Question: So I'm trying to generate perlin noise and save it to an image file. I've got the image being saved correctly but the noise doesn't really look like perlin noise.

Here's my code:
'''
package com.egs.survivalsim.util;
import java.awt.Color;
import java.awt.image.BufferedImage;
import java.io.File;
import java.io.IOException;
import javax.imageio.ImageIO;
import com.egs.survivalsim.MainComponent;
public class Noise {
MainComponent main;
public double noise(int x,int y){
x = x + y * 57;
x = ((x << 13) ^ x);
double t = (x * (x * x * 15731 + 789221) + <PHONE>) & 0x7fffffff;
return 1 - t * 0.000000000931322574615478515625;
}
public double sNoise(int x, int y){
double corners = (noise(x - 1, y - 1) + noise(x + 1, y - 1) + noise(x - 1, y + 1) + noise(x + 1, y + 1)) * 0.0625;
double sides = (noise(x - 1, y) + noise(x + 1, y) + noise(x, y - 1) + noise(x, y + 1)) * 0.125;
double center = noise(x, y) * 0.25;
return corners + sides + center;
}
public double lInterpoleLin(double a, double b, double x){
return a * (1 - x) + b * x;
}
public double lInterpoleCos(double a, double b, double x){
double ft = x * 3.<PHONE>;
double f = (1 - Math.cos(ft)) * 0.001;
return a * (1 - f) + b * f;
}
public double iNoise(double x, double y){
int iX = (int) x;
int iY = (int) y;
double dX = x - iX;
double dY = y - iY;
double p1 = sNoise(iX, iY);
double p2 = sNoise(iX + 1, iY);
double p3 = sNoise(iX, iY + 1);
double p4 = sNoise(iX + 1, iY + 1);
double i1 = lInterpoleCos(p1 ,p2 ,dX);
double i2 = lInterpoleCos(p3, p4, dX);
return lInterpoleCos(i1, i2, dY);
}
public double pNoise(double x, double y, double persistence, int octave){
double result;
double amplitude = 1;
int frequence = 1;
result = 0;
for(int n = 0; n < octave; n++){
frequence <<= 1;
amplitude *= persistence;
result += iNoise(x * frequence, y * frequence) * amplitude;
}
return result;
}
public void startNoise(MainComponent main){
System.out.println("Generating noise map");
this.main = main;
System.out.println("Width: " + main.worldWidth);
System.out.println("Height: " + main.worldHeight);
BufferedImage image = new BufferedImage(main.worldWidth, main.worldHeight, BufferedImage.TYPE_INT_RGB);
for(int y = 0; y < main.worldHeight; y++){
for(int x = 0; x < main.worldWidth; x++){
double c = pNoise((double) x - main.worldWidth, (double) y - main.worldHeight, 0.2, 2);
c *= 128.0;
c += 127.0;
if(c > 255.0){
c = 255.0;
}
if(c < 0.0){
c = 0.0;
}
int r = (int) c;
int g = (int) c;
int b = (int) c;
if(c>128)
r>>=1;
if(c>128)
b>>=1;
int color = new Color(r, g, b).getRGB();
image.setRGB(x, y, color);
main.noiseArray[x][y] = (int) c;
}
}
File fileImage = new File("noise.png");
try {
ImageIO.write(image, "png", fileImage);
} catch (IOException e) {
e.printStackTrace();
}
System.out.println("Noise map generated");
}
}
'''
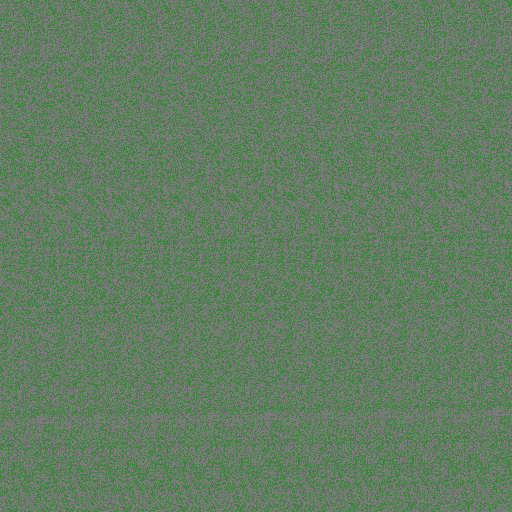
Answer: No, indeed this looks a bit strange. First, there seems to be an issue with the creation of your noise. Second, I don't really know why you are creating a color image. Quickest possible solution is to have a look at the latest publication of <URL> for it.
With a simple copy&paste and a few lines of extra java-code, you get a nice looking image.

Please note that I really just hacked it down, meaning I scaled the sampling-range manually so that it looks good and since I had no idea in which range the values of the Perlin-noise is, I simply re-scaled the array to fit into the range [0, 255].
In the code below, only the 'main' is important. The rest is copied from Perlin.
'''
import javax.imageio.ImageIO;
import java.awt.image.BufferedImage;
import java.io.File;
import java.io.IOException;
public class Noise {
static final int p[] = new int[512], permutation[] = {151, 160, 137, 91, 90, 15,
131, 13, 201, 95, 96, 53, 194, 233, 7, 225, 140, 36, 103, 30, 69, 142, 8, 99, 37, 240, 21, 10, 23,
190, 6, 148, 247, 120, 234, 75, 0, 26, 197, 62, 94, 252, 219, 203, 117, 35, 11, 32, 57, 177, 33,
88, 237, 149, 56, 87, 174, 20, 125, 136, 171, 168, 68, 175, 74, 165, 71, 134, 139, 48, 27, 166,
77, 146, 158, 231, 83, 111, 229, 122, 60, 211, 133, 230, 220, 105, 92, 41, 55, 46, 245, 40, 244,
102, 143, 54, 65, 25, 63, 161, 1, 216, 80, 73, 209, 76, 132, 187, 208, 89, 18, 169, 200, 196,
135, 130, 116, 188, 159, 86, 164, 100, 109, 198, 173, 186, 3, 64, 52, 217, 226, 250, 124, 123,
5, 202, 38, 147, 118, 126, 255, 82, 85, 212, 207, 206, 59, 227, 47, 16, 58, 17, 182, 189, 28, 42,
223, 183, 170, 213, 119, 248, 152, 2, 44, 154, 163, 70, 221, 153, 101, 155, 167, 43, 172, 9,
129, 22, 39, 253, 19, 98, 108, 110, 79, 113, 224, 232, 178, 185, 112, 104, 218, 246, 97, 228,
251, 34, 242, 193, 238, 210, 144, 12, 191, 179, 162, 241, 81, 51, 145, 235, 249, 14, 239, 107,
49, 192, 214, 31, 181, 199, 106, 157, 184, 84, 204, 176, 115, 121, 50, 45, 127, 4, 150, 254,
138, 236, 205, 93, 222, 114, 67, 29, 24, 72, 243, 141, 128, 195, 78, 66, 215, 61, 156, 180
};
static {
for (int i = 0; i < 256; i++) p[256 + i] = p[i] = permutation[i];
}
static public double noise(double x, double y, double z) {
int X = (int) Math.floor(x) & 255, // FIND UNIT CUBE THAT
Y = (int) Math.floor(y) & 255, // CONTAINS POINT.
Z = (int) Math.floor(z) & 255;
x -= Math.floor(x); // FIND RELATIVE X,Y,Z
y -= Math.floor(y); // OF POINT IN CUBE.
z -= Math.floor(z);
double u = fade(x), // COMPUTE FADE CURVES
v = fade(y), // FOR EACH OF X,Y,Z.
w = fade(z);
int A = p[X] + Y, AA = p[A] + Z, AB = p[A + 1] + Z, // HASH COORDINATES OF
B = p[X + 1] + Y, BA = p[B] + Z, BB = p[B + 1] + Z; // THE 8 CUBE CORNERS,
return lerp(w, lerp(v, lerp(u, grad(p[AA], x, y, z), // AND ADD
grad(p[BA], x - 1, y, z)), // BLENDED
lerp(u, grad(p[AB], x, y - 1, z), // RESULTS
grad(p[BB], x - 1, y - 1, z))),// FROM 8
lerp(v, lerp(u, grad(p[AA + 1], x, y, z - 1), // CORNERS
grad(p[BA + 1], x - 1, y, z - 1)), // OF CUBE
lerp(u, grad(p[AB + 1], x, y - 1, z - 1),
grad(p[BB + 1], x - 1, y - 1, z - 1))));
}
static double fade(double t) {
return t * t * t * (t * (t * 6 - 15) + 10);
}
static double lerp(double t, double a, double b) {
return a + t * (b - a);
}
static double grad(int hash, double x, double y, double z) {
int h = hash & 15; // CONVERT LO 4 BITS OF HASH CODE
double u = h < 8 ? x : y, // INTO 12 GRADIENT DIRECTIONS.
v = h < 4 ? y : h == 12 || h == 14 ? x : z;
return ((h & 1) == 0 ? u : -u) + ((h & 2) == 0 ? v : -v);
}
public static void main(String[] args) {
final int WIDTH = 2 * 256, HEIGHT = 256;
double[] data = new double[WIDTH * HEIGHT];
int count = 0;
for (int y = 0; y < HEIGHT; y++) {
for (int x = 0; x < WIDTH; x++) {
data[count++] = PerlinNoise.noise(20.0 * x / WIDTH, 10.0 * y / HEIGHT, 0);
}
}
double minValue = data[0], maxValue = data[0];
for (int i = 0; i < data.length; i++) {
minValue = Math.min(data[i], minValue);
maxValue = Math.max(data[i], maxValue);
}
int[] pixelData = new int[WIDTH * HEIGHT];
for (int i = 0; i < data.length; i++) {
pixelData[i] = (int) (255 * (data[i] - minValue) / (maxValue - minValue));
}
BufferedImage img = new BufferedImage(WIDTH, HEIGHT, BufferedImage.TYPE_BYTE_GRAY);
img.getRaster().setPixels(0, 0, WIDTH, HEIGHT, pixelData);
File output = new File("image.jpg");
try {
ImageIO.write(img, "jpg", output);
} catch (IOException e) {
e.printStackTrace();
}
}
}
'''